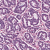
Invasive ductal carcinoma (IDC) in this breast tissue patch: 1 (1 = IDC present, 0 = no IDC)